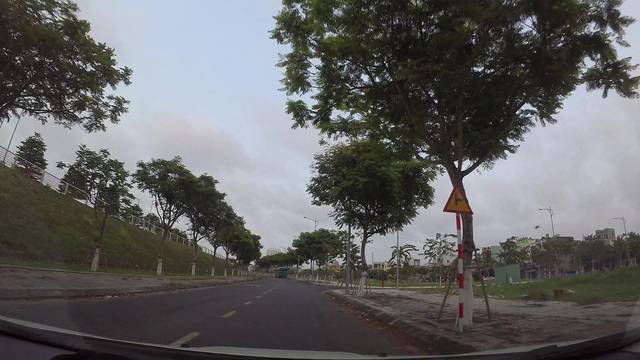
Region: Vietnam
Coordinates: 16.05, 108.234